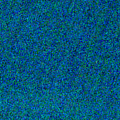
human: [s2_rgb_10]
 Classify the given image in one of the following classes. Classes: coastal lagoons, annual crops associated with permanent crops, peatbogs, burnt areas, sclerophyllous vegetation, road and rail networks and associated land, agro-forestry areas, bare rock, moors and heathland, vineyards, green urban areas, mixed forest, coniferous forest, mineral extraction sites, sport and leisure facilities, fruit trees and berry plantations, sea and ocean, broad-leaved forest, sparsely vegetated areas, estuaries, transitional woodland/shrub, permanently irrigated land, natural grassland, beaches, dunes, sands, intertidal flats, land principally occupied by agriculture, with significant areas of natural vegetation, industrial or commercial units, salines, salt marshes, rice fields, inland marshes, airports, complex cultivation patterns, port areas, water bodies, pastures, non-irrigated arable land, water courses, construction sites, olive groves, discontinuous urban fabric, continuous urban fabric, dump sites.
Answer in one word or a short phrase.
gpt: sea and ocean